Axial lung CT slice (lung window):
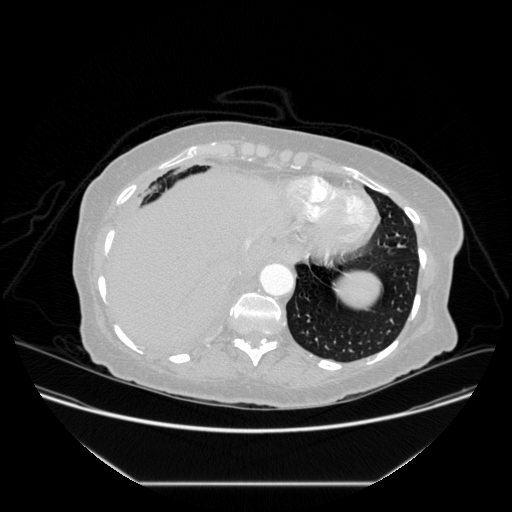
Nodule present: no